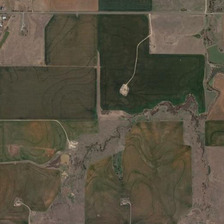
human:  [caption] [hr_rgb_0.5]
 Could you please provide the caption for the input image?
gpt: there are many square blocks in the farmland .

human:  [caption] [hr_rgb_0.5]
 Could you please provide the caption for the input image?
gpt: many pieces of farmlands are together .

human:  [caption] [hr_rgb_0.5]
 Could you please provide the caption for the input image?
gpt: there are many square blocks in the farmland .

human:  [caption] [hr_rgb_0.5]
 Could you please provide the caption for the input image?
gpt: many pieces of farmlands are together .

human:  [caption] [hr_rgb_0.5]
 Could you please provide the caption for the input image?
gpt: many pieces of farmlands are together .